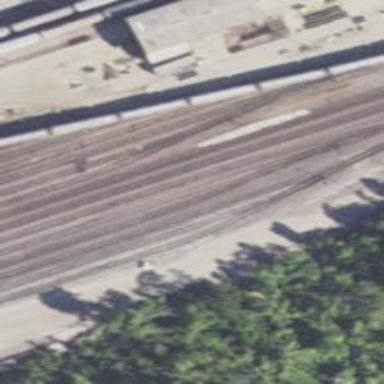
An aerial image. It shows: Railway siding with rails.